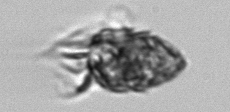
Label: Strombidium_morphotype1